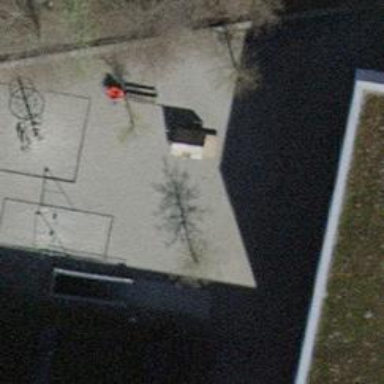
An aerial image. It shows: Playground with playhouse.